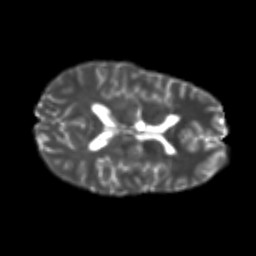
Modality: T2w
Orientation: axial
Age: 24
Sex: male
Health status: healthy
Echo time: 0.074 s